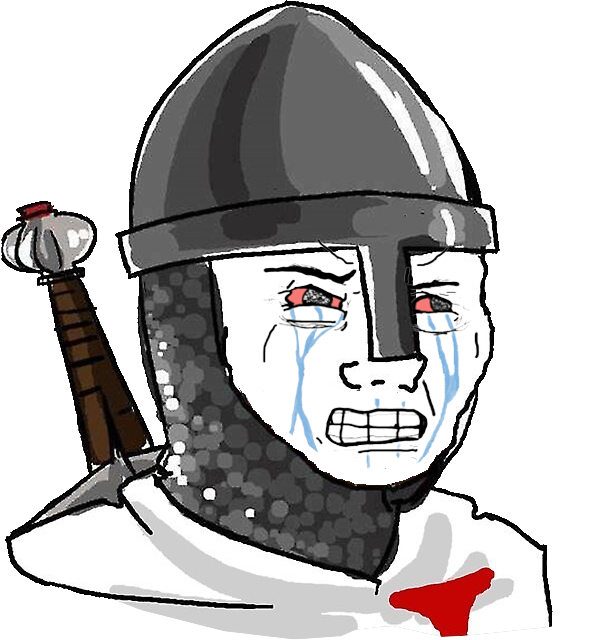
Label: 5_Crying_Wojak